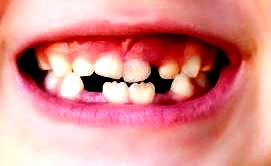
Condition: hypodontia